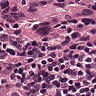
Metastatic tissue present: yes